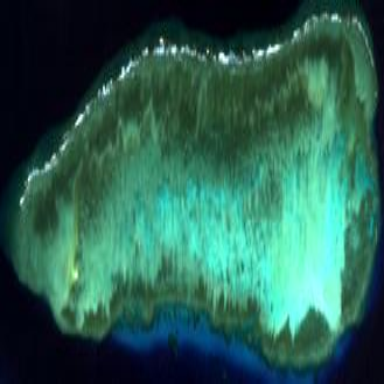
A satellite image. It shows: Beautiful reef in its natural state.